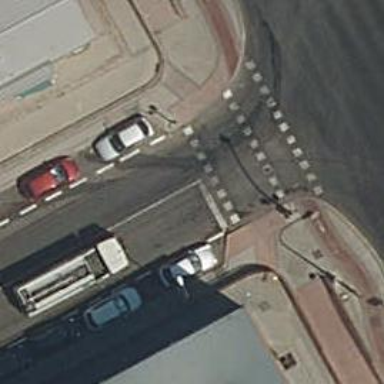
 there are traffic signals and zebra crossing."